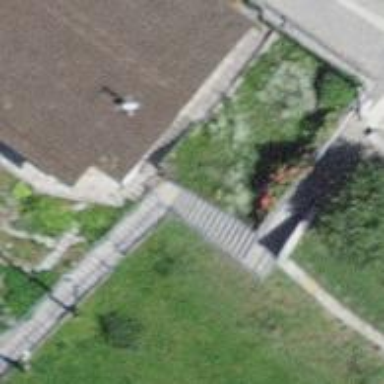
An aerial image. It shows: Set of steps on the road.